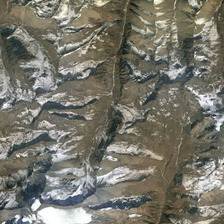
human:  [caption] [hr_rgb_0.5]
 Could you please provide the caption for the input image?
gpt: some white snows cover several small part of irregular khaki mountain .

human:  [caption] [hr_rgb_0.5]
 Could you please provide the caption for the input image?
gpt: some white snows cover several small part of irregular khaki mountain .

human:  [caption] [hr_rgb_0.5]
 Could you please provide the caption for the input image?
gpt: the yellow mountain is a piece of water wet .

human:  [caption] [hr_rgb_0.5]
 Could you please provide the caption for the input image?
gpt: the rugged mountains are in an unbroken line .

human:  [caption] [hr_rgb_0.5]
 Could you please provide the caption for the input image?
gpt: the yellow mountain is a piece of water wet .